Question: I'm using sherlock action bar in my app and in a few fragments I want the tabs gone.
By now I'm using ActionBar.NAVIGATION_MODE_STANDARD and it does disappear the tabs but there's an empty white line left at the top of the screen:

I've searched for similiar cases and haven't found exactly the same case.
I'm not sure if <URL> is similiar to mine but I still couldnt figure how to remove that white space.
Here's the actionbar code:
'''
final ActionBar bar = getSupportActionBar();
bar.setDisplayShowTitleEnabled(false);
bar.setDisplayShowHomeEnabled(false);
bar.setNavigationMode(ActionBar.NAVIGATION_MODE_STANDARD);
Tab tab1 = bar.newTab()
.setText("1")
.setTabListener(new TabListener<one>(this, "tab1", one.class));
bar.addTab(tab1);
Tab tab2 = bar.newTab()
.setText("2")
.setTabListener(new TabListener<two>(this, "tab2", two.class));
bar.addTab(tab2);
'''
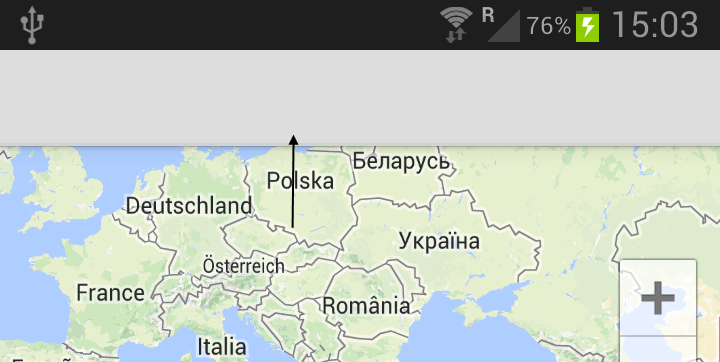
Answer: This "empty space" is the ActionBar no ?
What about the ActionBar.hide() method ?